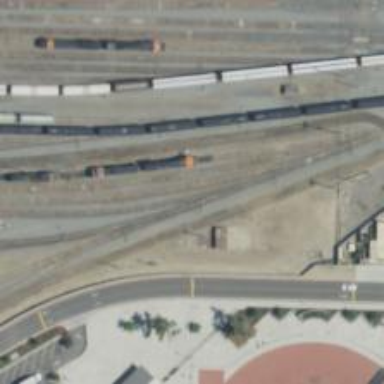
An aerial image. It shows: Railway yard in service.